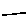
Label: line